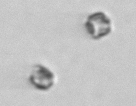
Label: Thalassiosira_sp_aff_mala